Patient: sex M, age 64
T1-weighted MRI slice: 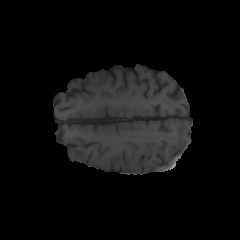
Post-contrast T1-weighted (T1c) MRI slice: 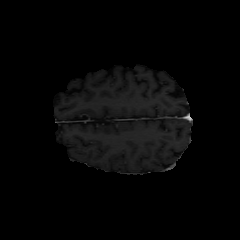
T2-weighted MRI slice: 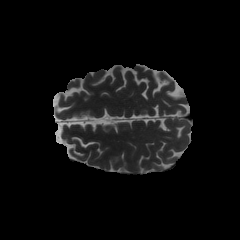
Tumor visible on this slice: no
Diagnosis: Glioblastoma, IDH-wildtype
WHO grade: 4